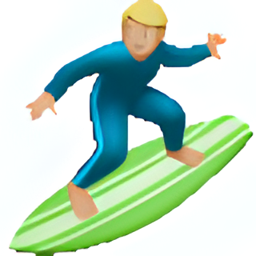
Name: surfer
Emoji: 🏄🏼
Group: People & Body
Sub-group: person-sport